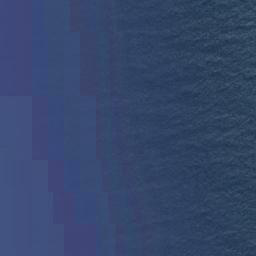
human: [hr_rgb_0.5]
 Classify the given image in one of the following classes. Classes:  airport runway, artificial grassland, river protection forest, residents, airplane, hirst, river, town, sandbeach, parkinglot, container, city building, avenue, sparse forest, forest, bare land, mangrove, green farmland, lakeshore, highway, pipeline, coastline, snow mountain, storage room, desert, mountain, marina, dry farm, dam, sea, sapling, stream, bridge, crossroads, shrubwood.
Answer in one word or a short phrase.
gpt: sea